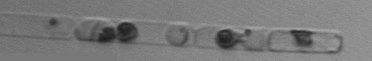
Label: Guinardia_delicatula_TAG_internal_parasite